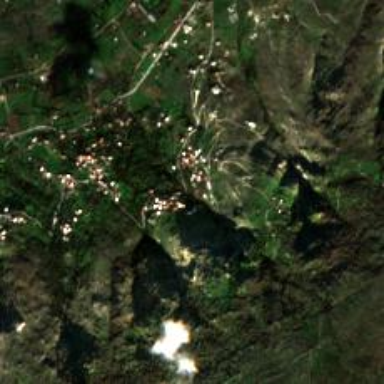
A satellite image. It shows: Village.